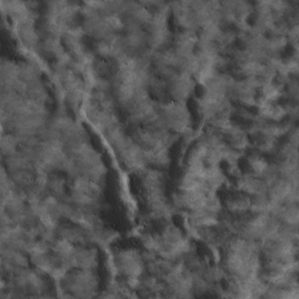
Label: non_frost